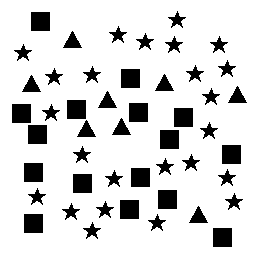
Squares: 16
Triangles: 8
Stars: 24
Total shapes: 48